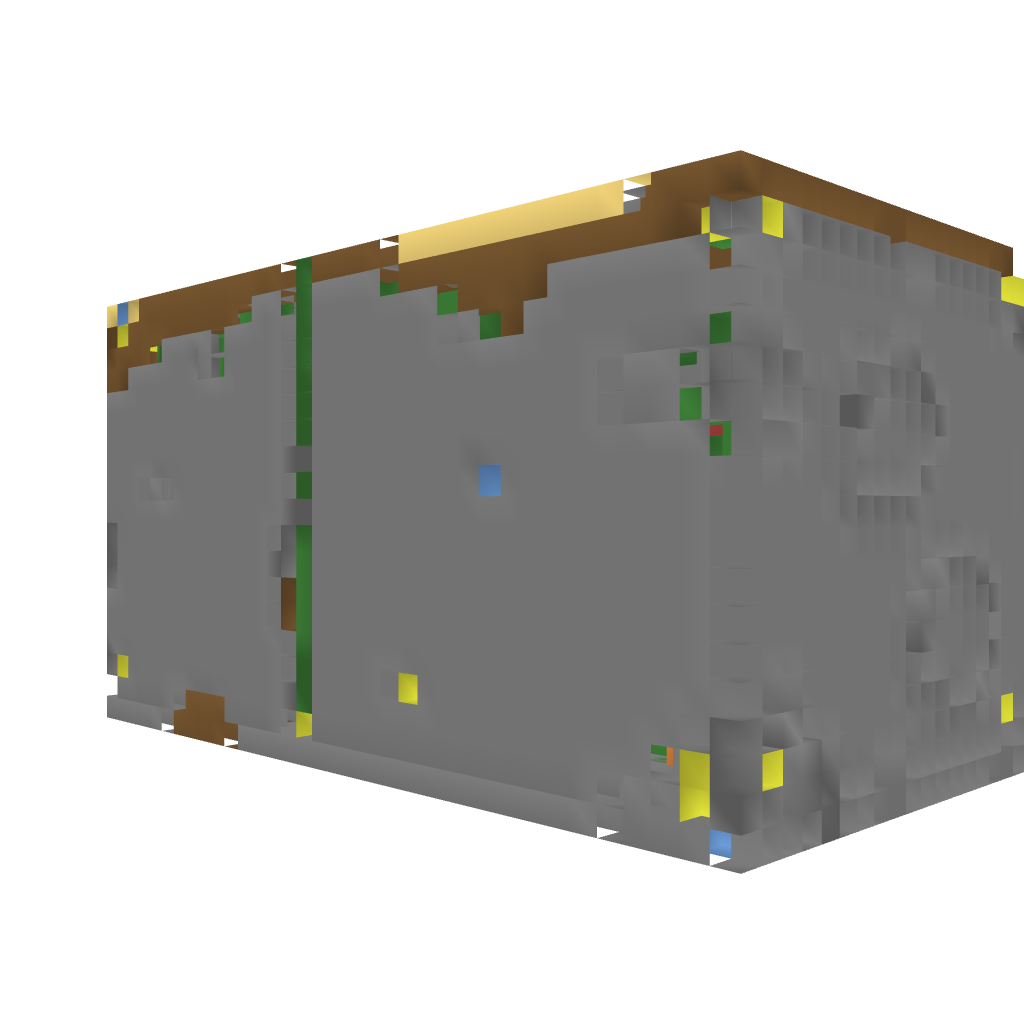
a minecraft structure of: Underground Witches Garden bad low quality